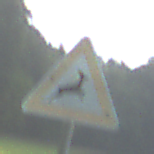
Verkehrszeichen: WildwechselLinks
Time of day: SunriseSunset
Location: Outdoor (Nature)
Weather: PartlyCloudy
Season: NotSpecified
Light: Natural